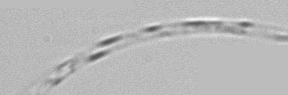
Label: Guinardia_striata